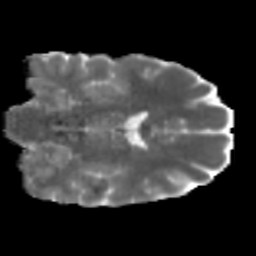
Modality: MD
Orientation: coronal
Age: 46
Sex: male
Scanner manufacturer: siemens
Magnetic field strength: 3 T
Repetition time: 5 s
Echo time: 0.092 s